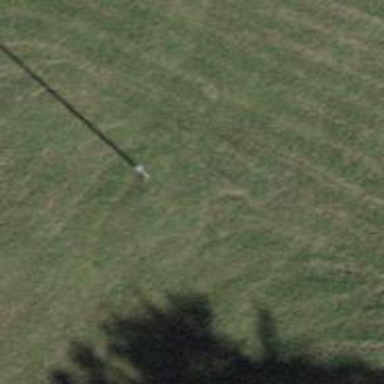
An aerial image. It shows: Utility pole in the area.